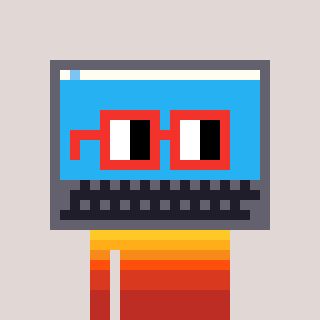
a pixel art character with square red glasses, a laptop-shaped head and a redpinkish-colored body on a warm background